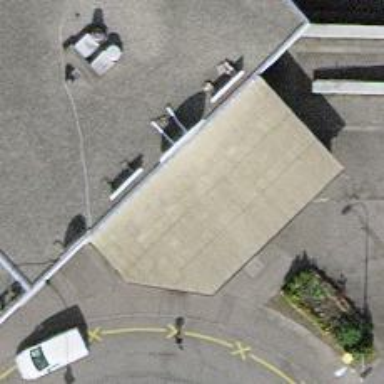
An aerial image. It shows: Restaurant.